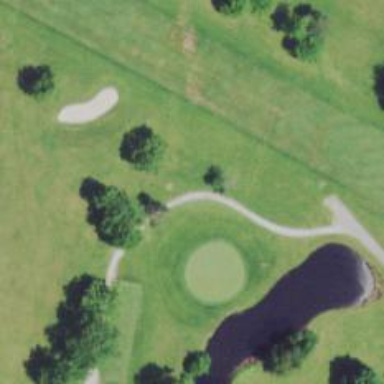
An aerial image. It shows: Path for both road and golf.